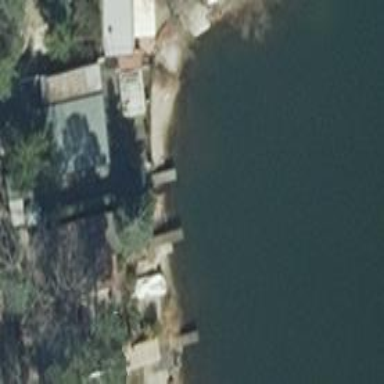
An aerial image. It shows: Man-made pier.